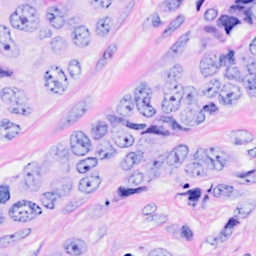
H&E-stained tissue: Breast